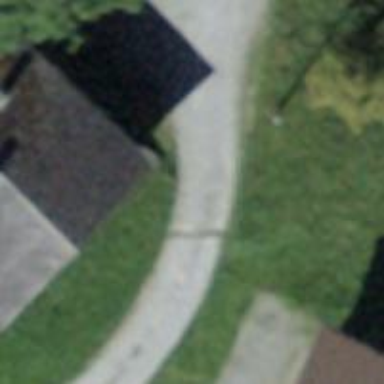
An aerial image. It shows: Driveway made of pebblestone.